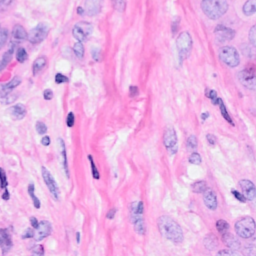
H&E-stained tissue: Breast